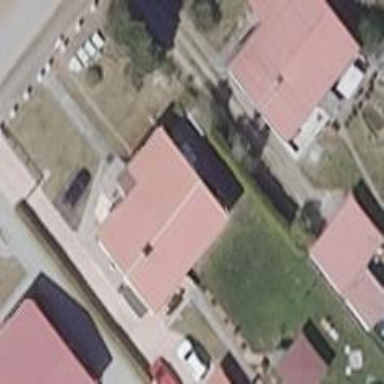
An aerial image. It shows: Building with gabled roof oriented along its length.